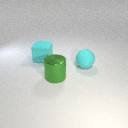
large cyan rubber cube behind large cyan rubber sphere